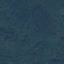
Label: Forest